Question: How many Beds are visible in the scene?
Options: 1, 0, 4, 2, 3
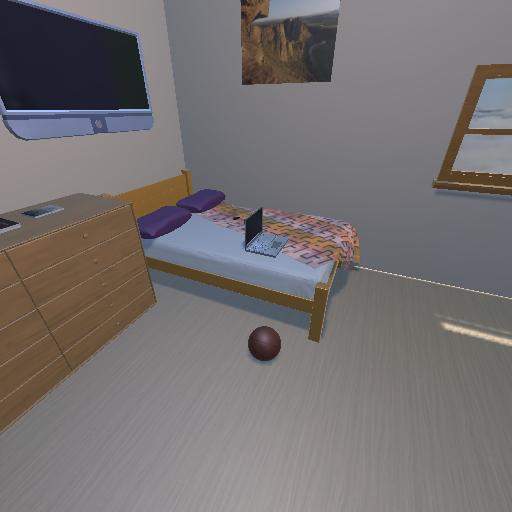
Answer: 1